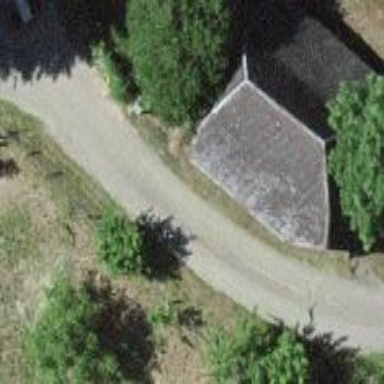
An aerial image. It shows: Rural barn.